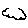
Label: cloud